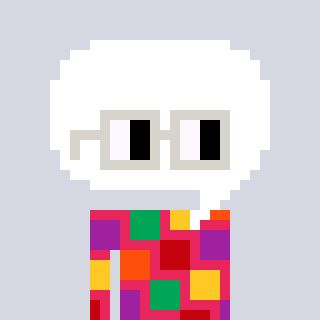
a pixel art character with square light gray glasses, a speech bubble-shaped head and a redpinkish-colored body on a cool background